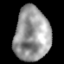
Tissue: lung
Cell type: T cells
Senescence score: 0.2263
Nuclear area (px): 1867
Mean DAPI intensity: 153.822